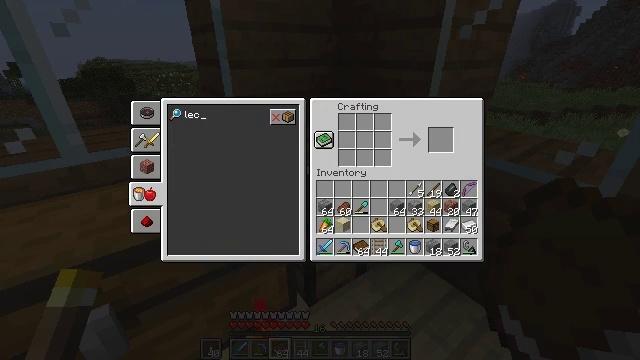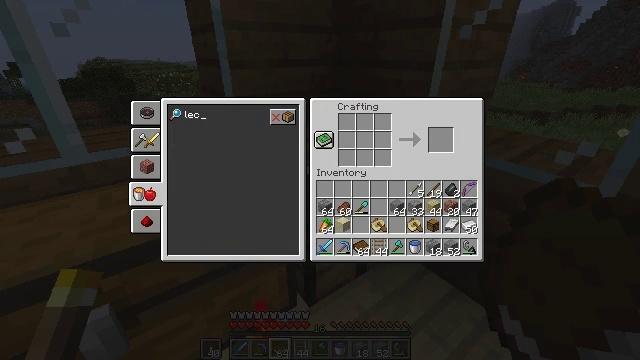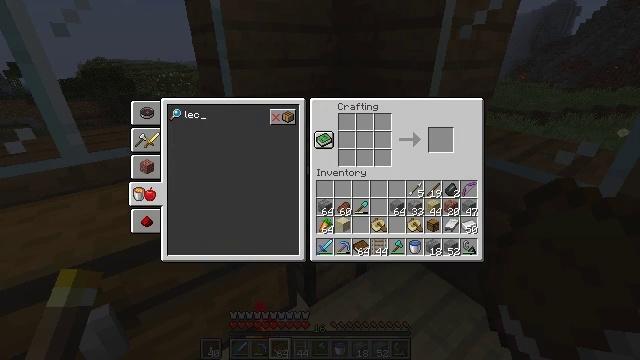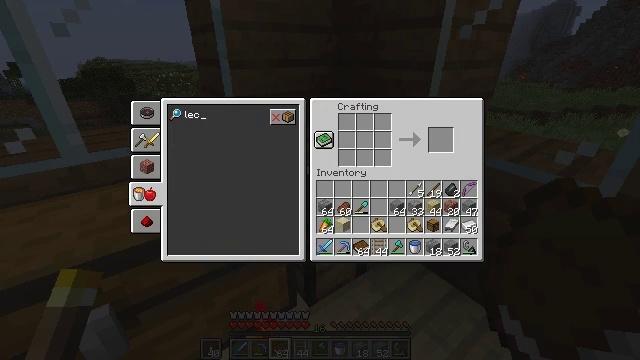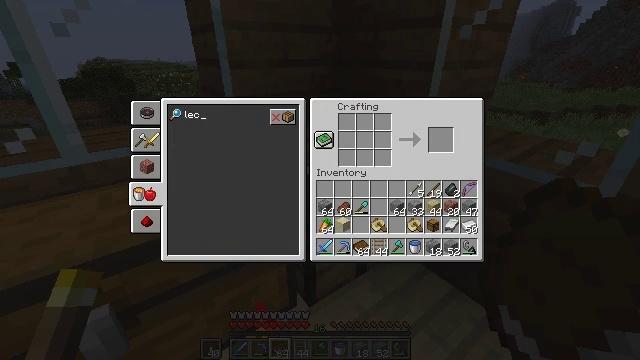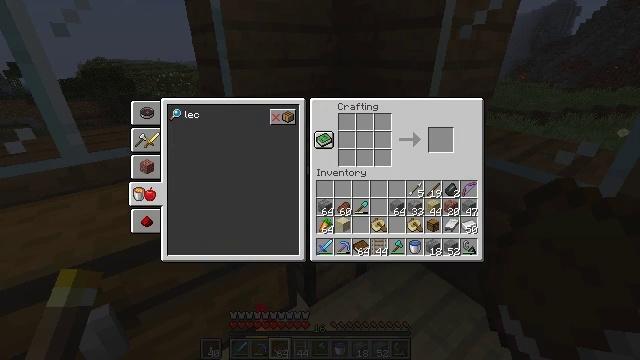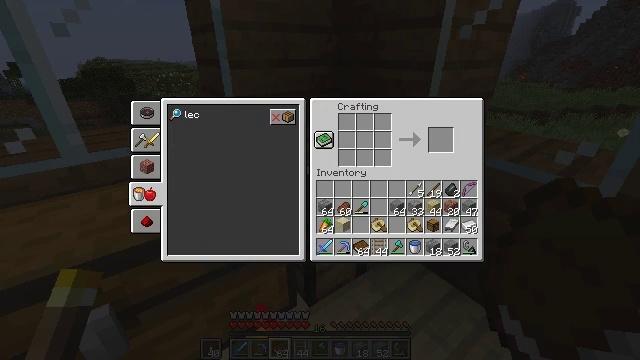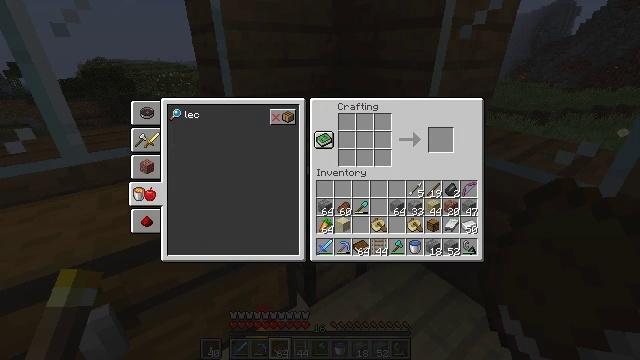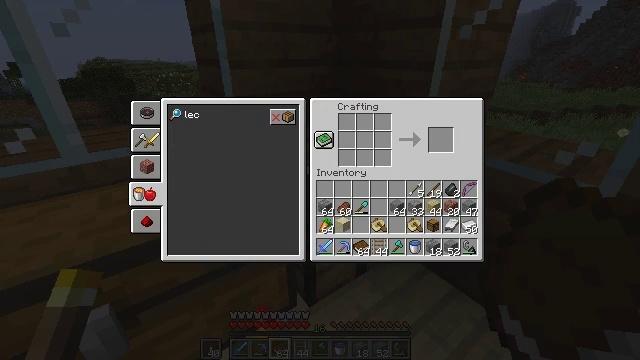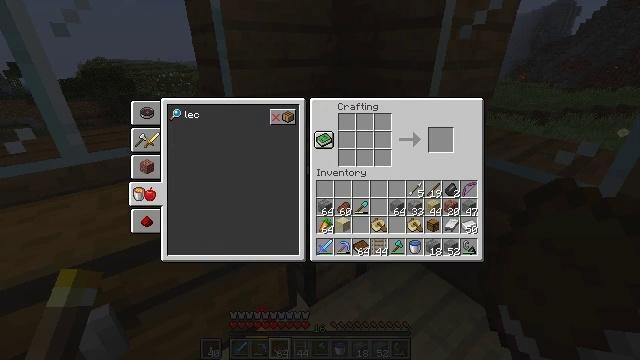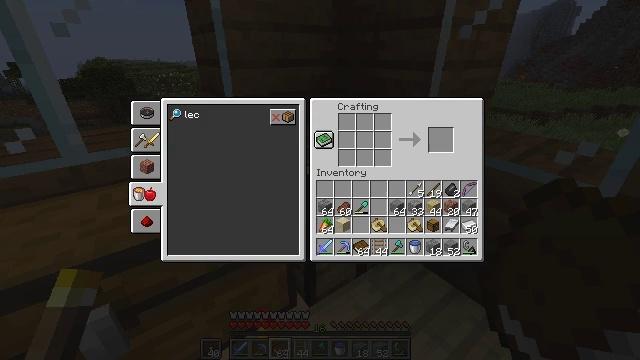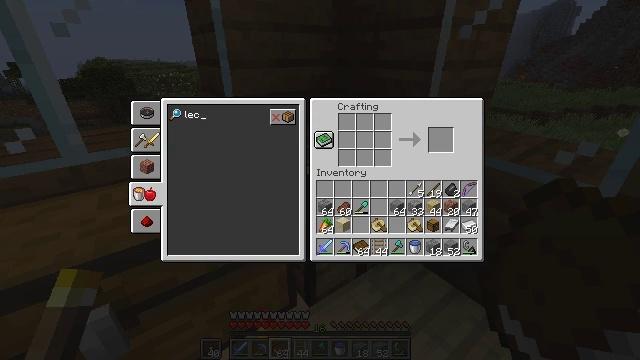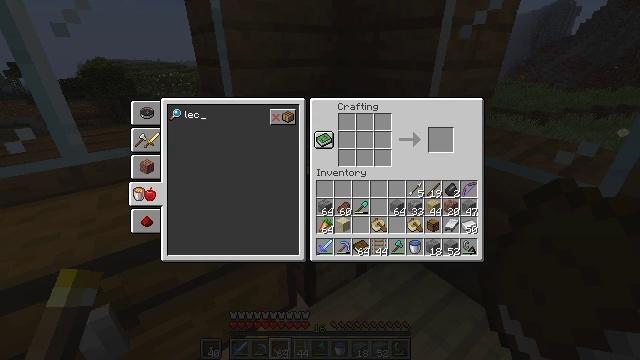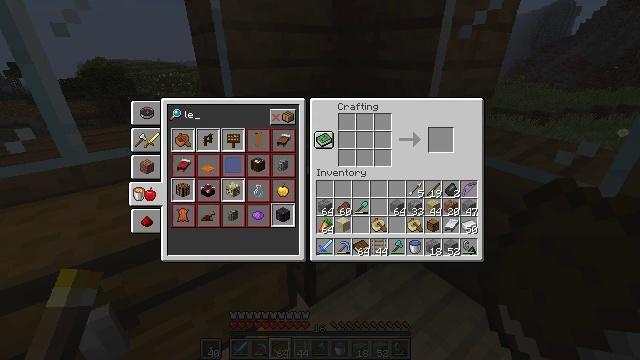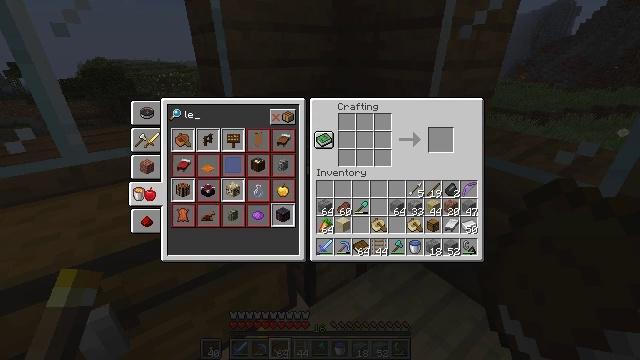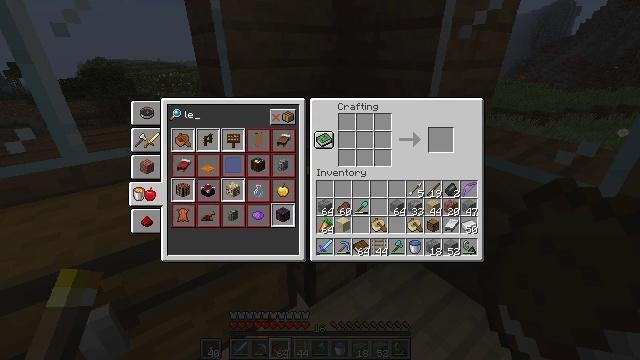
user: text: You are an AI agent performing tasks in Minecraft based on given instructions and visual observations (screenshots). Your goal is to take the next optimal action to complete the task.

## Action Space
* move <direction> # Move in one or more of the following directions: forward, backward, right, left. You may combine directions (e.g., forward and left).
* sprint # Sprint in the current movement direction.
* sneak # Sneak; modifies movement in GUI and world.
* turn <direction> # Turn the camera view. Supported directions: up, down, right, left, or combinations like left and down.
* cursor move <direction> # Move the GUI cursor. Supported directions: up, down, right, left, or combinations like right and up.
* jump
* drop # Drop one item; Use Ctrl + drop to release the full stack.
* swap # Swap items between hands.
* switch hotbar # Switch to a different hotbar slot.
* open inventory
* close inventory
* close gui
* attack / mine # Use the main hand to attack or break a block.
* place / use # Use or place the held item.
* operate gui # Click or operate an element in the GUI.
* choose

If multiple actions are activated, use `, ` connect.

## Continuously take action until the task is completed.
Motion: motion action
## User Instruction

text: Craft a birch slab.
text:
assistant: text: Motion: no_op
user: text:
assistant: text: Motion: no_op
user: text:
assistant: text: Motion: no_op
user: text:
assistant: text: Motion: no_op
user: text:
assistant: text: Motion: no_op
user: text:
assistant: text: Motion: no_op
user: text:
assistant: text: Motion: no_op
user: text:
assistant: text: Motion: no_op
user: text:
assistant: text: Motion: no_op
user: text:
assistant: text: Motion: no_op
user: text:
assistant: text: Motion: no_op
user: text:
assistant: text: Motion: no_op
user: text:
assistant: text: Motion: no_op
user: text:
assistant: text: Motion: no_op
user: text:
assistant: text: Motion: no_op
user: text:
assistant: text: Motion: no_op
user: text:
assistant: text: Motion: no_op
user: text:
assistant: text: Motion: no_op
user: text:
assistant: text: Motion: no_op
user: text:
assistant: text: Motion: no_op
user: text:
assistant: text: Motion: no_op
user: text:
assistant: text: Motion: no_op
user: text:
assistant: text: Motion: no_op
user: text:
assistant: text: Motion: no_op
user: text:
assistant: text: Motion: no_op
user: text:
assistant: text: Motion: no_op
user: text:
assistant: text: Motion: no_op
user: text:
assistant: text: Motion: no_op
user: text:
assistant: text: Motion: no_op
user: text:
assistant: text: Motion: no_op